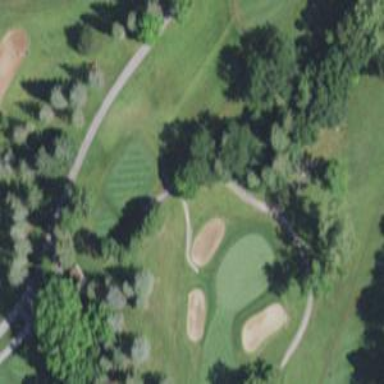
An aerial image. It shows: Service road designated as golf cart path.